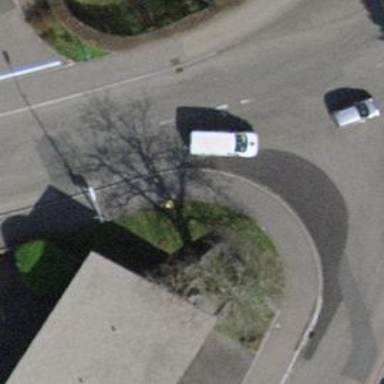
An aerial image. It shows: Post box.